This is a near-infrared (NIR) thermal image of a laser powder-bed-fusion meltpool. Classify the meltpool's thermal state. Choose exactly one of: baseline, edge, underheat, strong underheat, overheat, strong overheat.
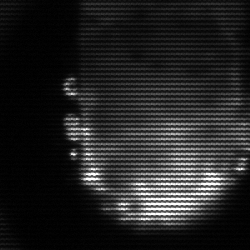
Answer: baseline